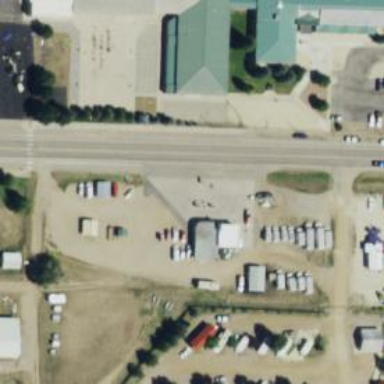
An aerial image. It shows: Car rental facility.